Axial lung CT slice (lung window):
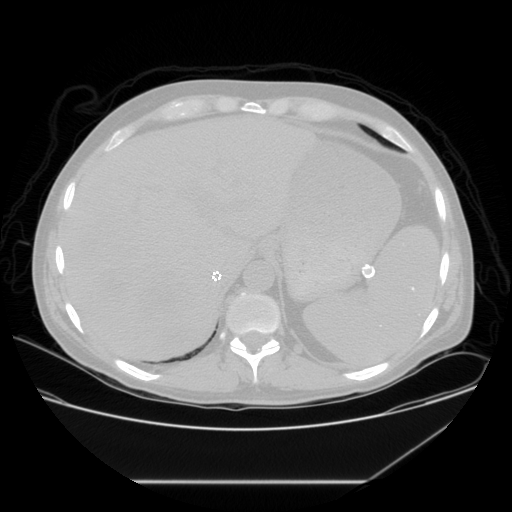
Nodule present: no